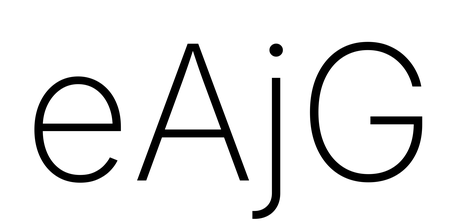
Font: Inter_ExtraLight